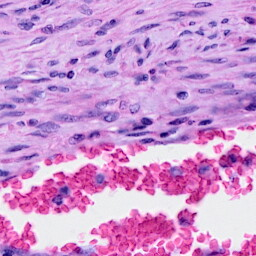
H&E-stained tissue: Cervix